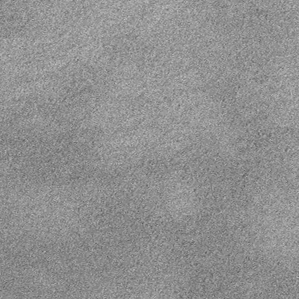
Label: frost